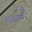
Label: 2